Aerial crown-view tile of a tropical tree (Barro Colorado Island, Panama), acquired 20250715:
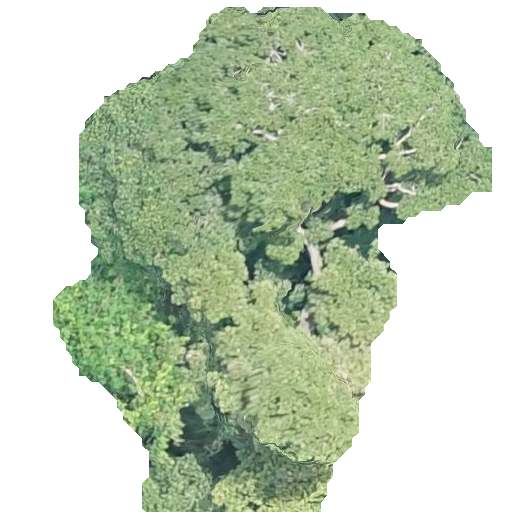
Species: Sterculia apetala
GBIF accepted scientific name: Sterculia apetala
Crown area: 223.496 m²